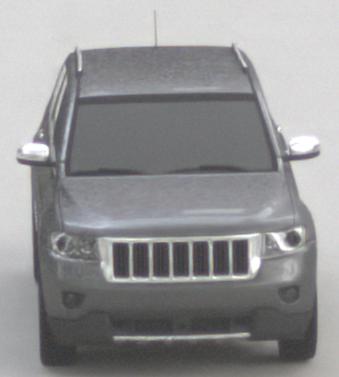
Make: Jeep
Model: Grand Cherokee
Detailed model: WK2
Model produced from: 2010
Model produced until: 2021
Doors: 5
Color: gray
Road condition: dry road
Daytime: morning or afternoon
Contrast: low contrast